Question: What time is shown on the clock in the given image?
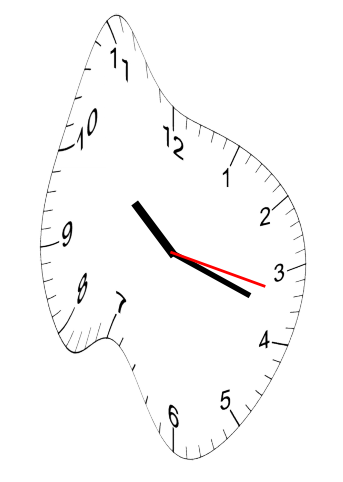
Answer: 10:18:17